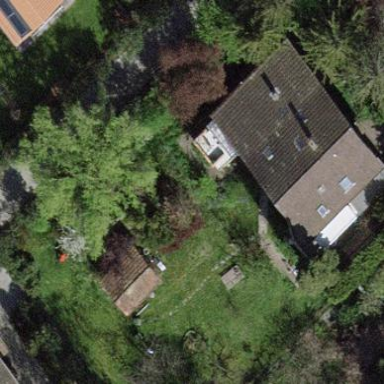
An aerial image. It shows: Garden surrounded by fence.